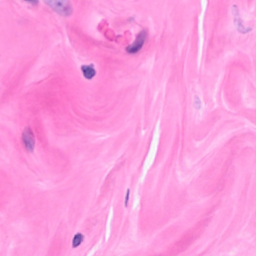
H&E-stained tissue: Breast